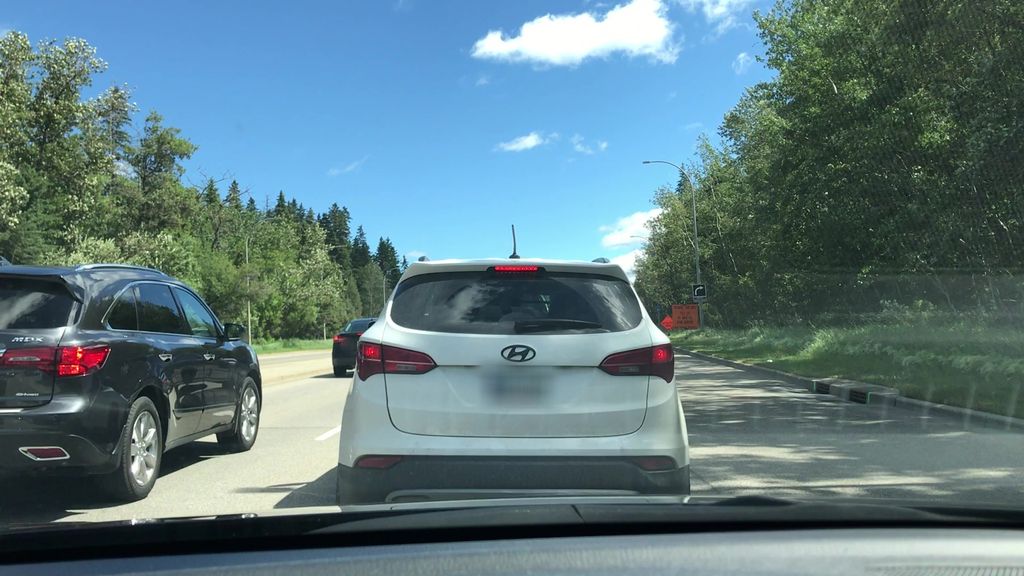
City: edmonton